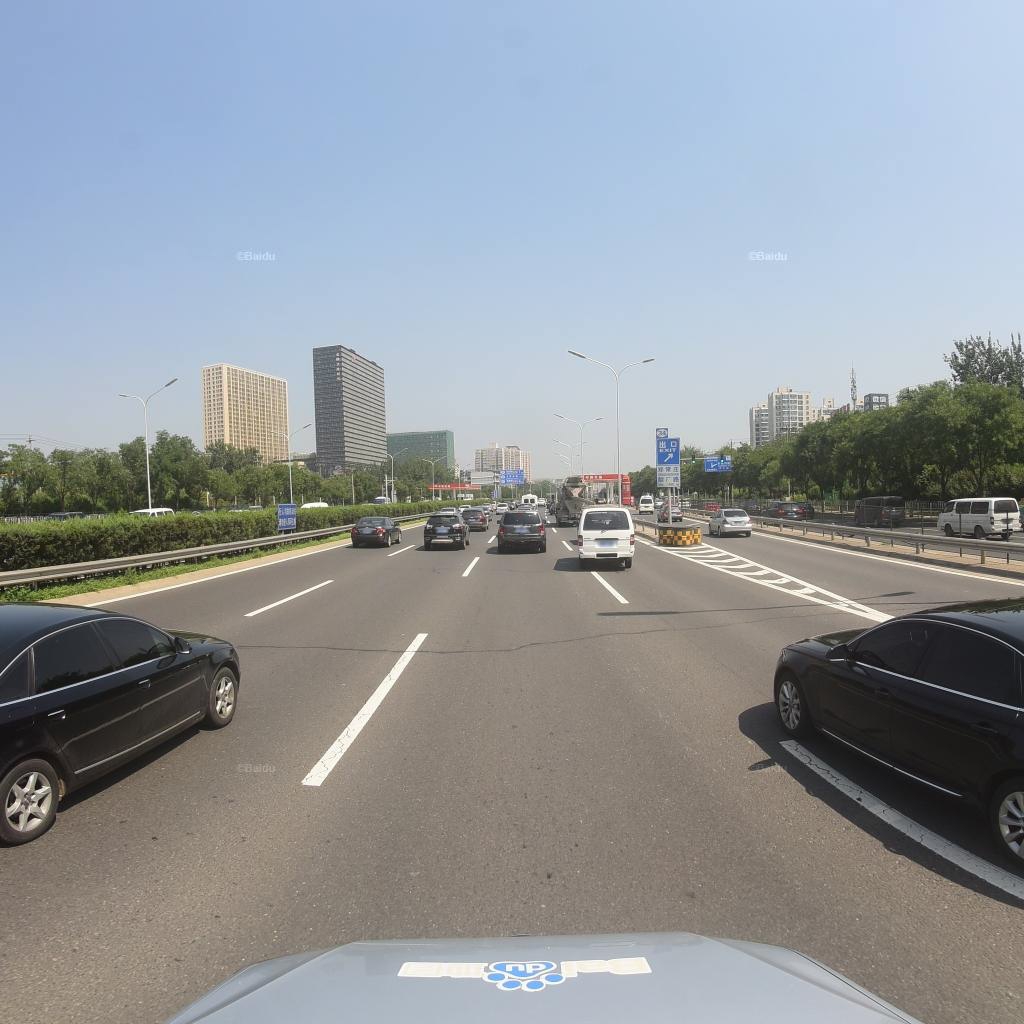
Region: Fengtai
Road damage annotations: transverse patch